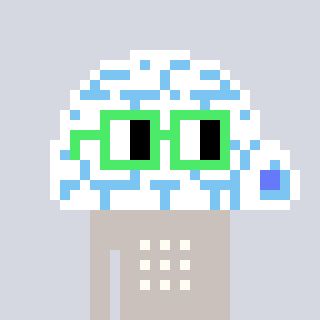
a pixel art character with square light green glasses, a igloo-shaped head and a foggrey-colored body on a cool background